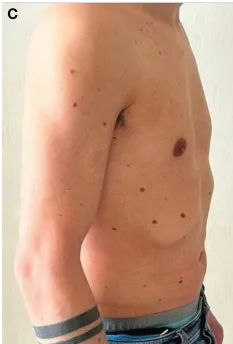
Facial and body appearance of the patient. Physical examination showed multiple nevi The patient also showed chest deformity (superior pectus carinatum and inferior pectus excavatum) with widely spaced and low-set nipples (C, D).
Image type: medical_photograph (skin_photograph)